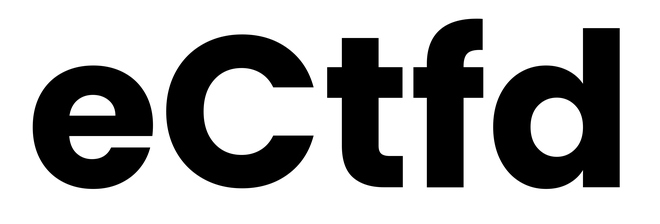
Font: Poppins-Bold